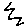
Label: zigzag